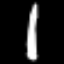
Label: pencil